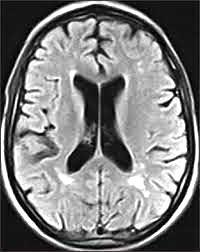
Label: notumor